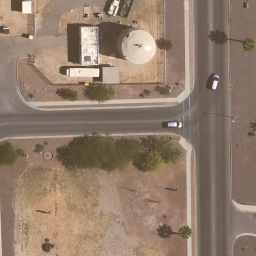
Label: storagetanks